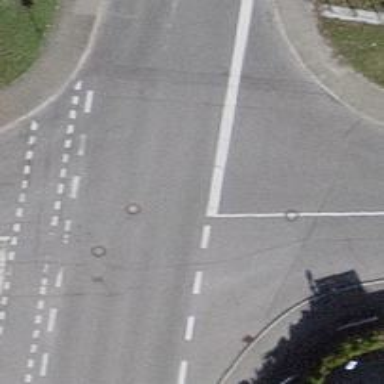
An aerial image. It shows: Tertiary road with asphalt surface and sidewalks on both sides.